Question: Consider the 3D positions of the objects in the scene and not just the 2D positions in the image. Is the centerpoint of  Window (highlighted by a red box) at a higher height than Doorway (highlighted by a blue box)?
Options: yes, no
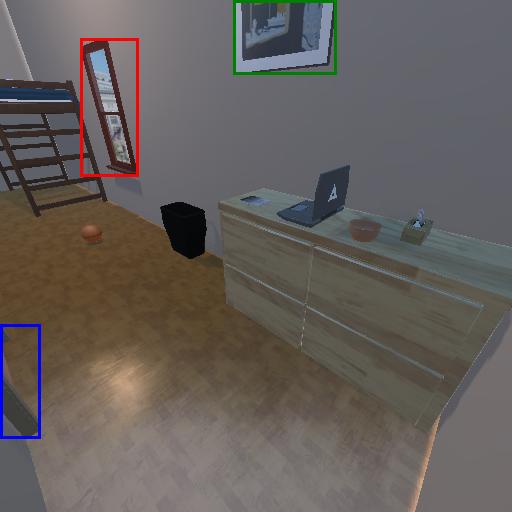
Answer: yes